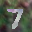
Label: 7